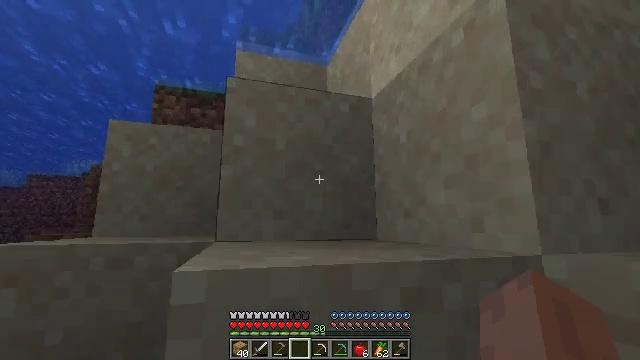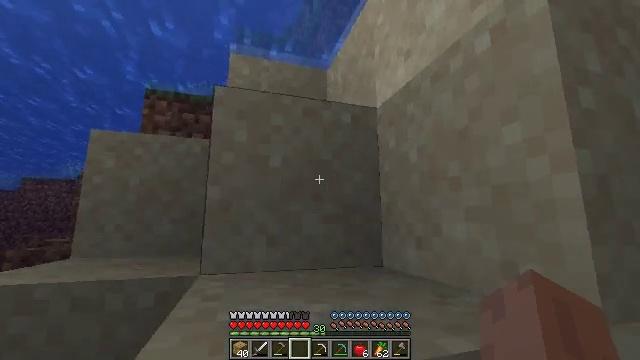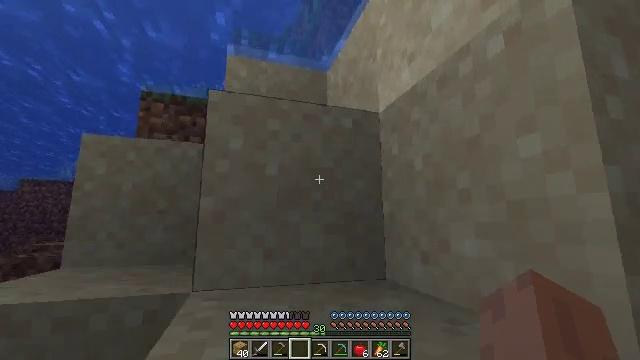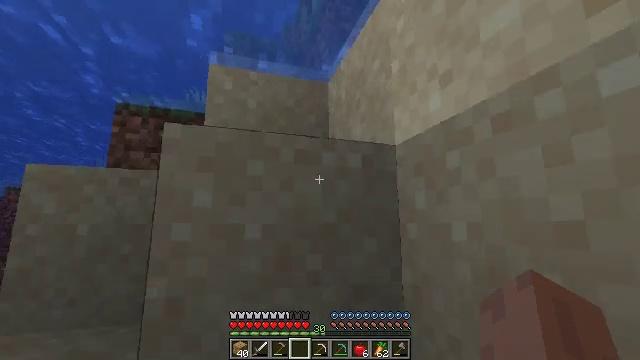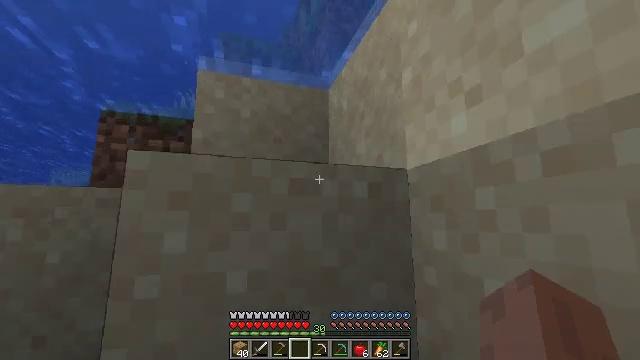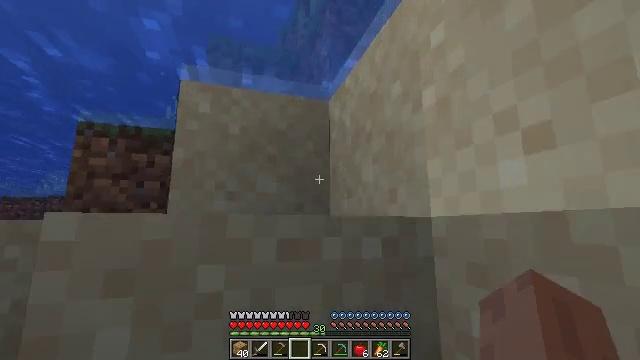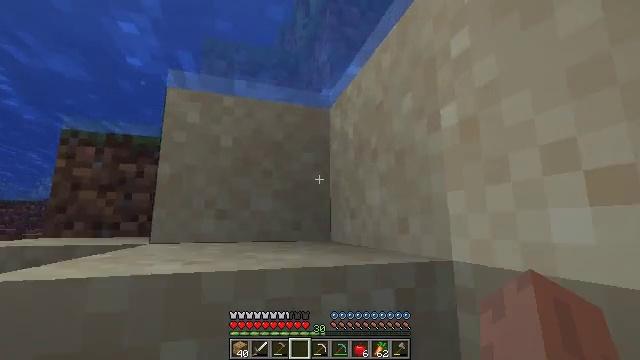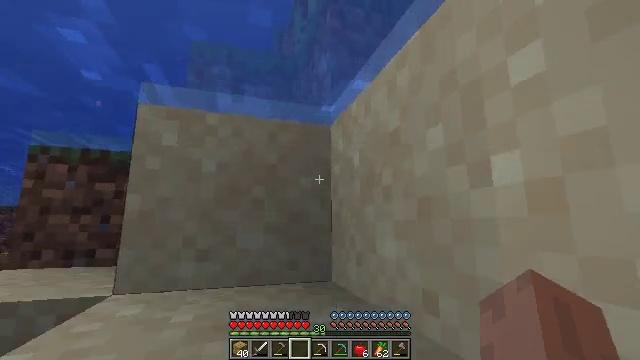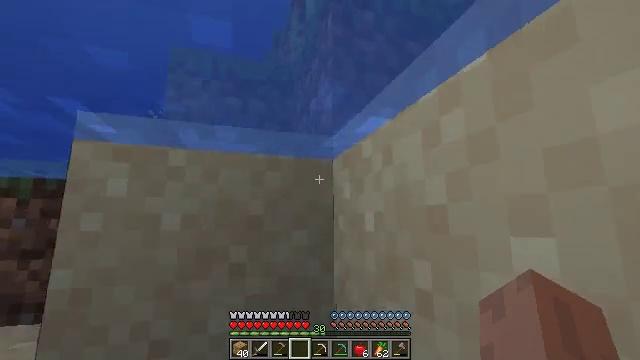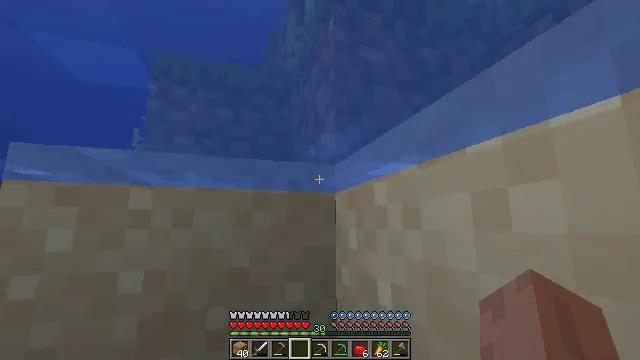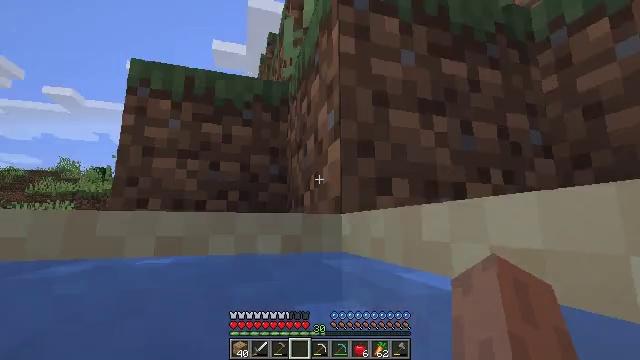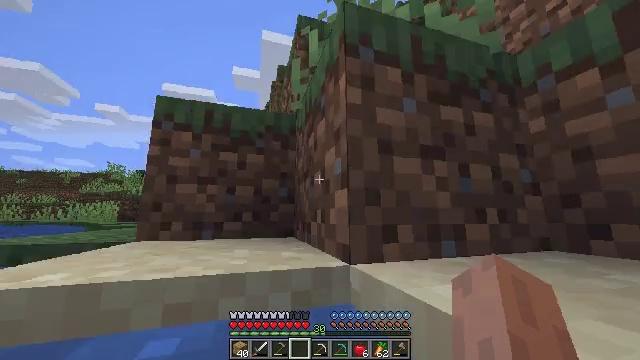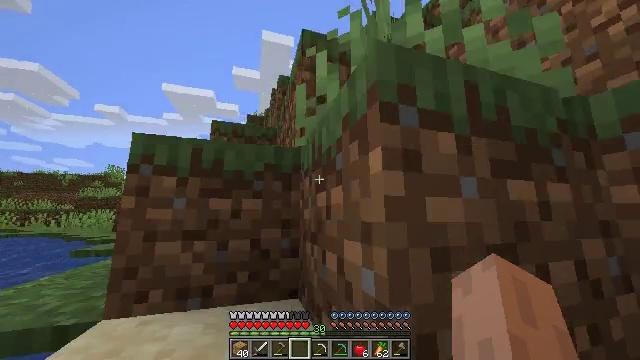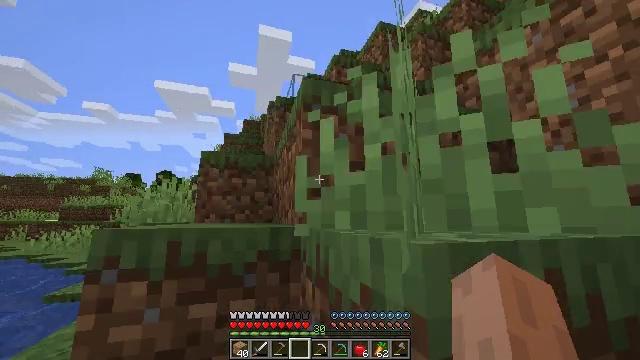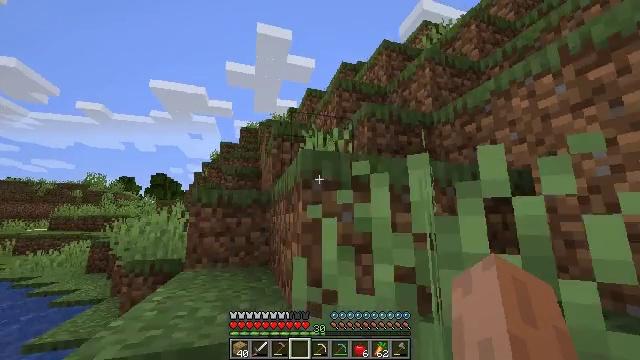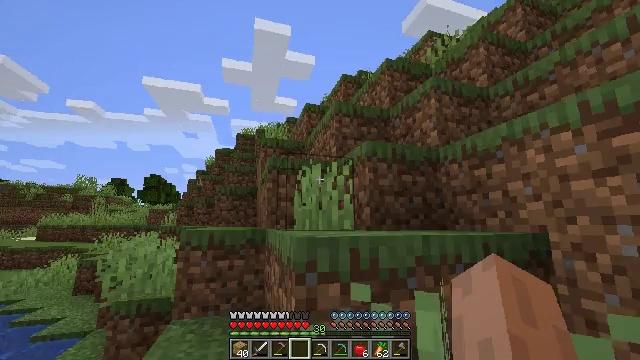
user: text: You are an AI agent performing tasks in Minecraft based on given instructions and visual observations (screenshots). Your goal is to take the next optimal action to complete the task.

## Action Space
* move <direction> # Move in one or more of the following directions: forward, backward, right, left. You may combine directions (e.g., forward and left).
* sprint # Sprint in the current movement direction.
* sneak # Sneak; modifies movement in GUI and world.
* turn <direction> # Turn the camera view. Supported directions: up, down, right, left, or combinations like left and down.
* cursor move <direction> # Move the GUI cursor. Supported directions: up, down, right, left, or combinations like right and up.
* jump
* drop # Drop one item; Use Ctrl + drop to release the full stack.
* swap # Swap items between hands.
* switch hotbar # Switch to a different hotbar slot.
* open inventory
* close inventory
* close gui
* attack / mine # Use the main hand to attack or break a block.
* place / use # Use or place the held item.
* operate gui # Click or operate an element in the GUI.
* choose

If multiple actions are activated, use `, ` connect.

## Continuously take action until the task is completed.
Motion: motion action
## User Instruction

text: Create an enchanting table with your crafting setup.
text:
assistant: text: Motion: move forward, sprint, jump
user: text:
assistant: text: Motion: move forward, sprint, jump
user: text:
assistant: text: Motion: move forward, sprint, jump
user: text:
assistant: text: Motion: move forward, sprint, jump
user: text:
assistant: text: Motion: move forward, sprint, jump
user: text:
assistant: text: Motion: move forward, sprint, jump
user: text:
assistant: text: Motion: move forward, sprint, jump
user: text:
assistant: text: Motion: move forward, sprint, jump
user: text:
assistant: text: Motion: move forward, sprint, jump
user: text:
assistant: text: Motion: move forward, sprint, jump
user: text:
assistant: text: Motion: move forward, sprint, jump
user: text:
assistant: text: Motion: move forward, sprint, jump
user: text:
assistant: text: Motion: move forward, sprint, jump
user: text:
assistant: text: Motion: move forward, sprint, jump
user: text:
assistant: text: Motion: move forward, sprint, jump
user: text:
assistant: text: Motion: move forward, sprint, jump
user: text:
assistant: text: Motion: move forward, sprint, jump
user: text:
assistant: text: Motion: move forward, sprint, jump
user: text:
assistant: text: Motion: move forward, sprint, jump
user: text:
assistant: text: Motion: move forward, sprint, jump
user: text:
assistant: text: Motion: move forward, sprint, jump
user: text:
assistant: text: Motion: move forward, sprint, jump
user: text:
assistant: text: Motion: move forward, sprint, jump
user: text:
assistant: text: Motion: move forward, sprint, jump
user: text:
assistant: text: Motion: move forward, sprint, jump
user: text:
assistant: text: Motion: move forward, sprint, turn right, jump
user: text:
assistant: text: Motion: move forward, sprint, turn right, jump
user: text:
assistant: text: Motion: move forward, sprint, jump
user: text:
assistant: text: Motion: move forward, sprint, jump
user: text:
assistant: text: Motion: move forward, sprint, jump